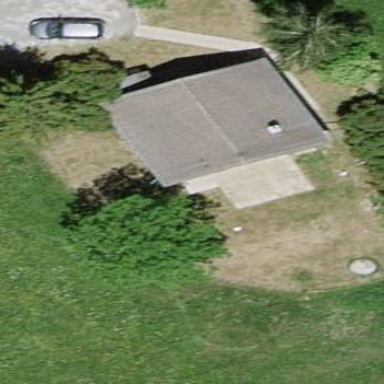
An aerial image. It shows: Simple house.